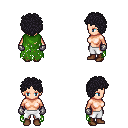
a pixel art fantasy rpg character, female body template, human, light skin, green tattered cape, white pants, raven curly afro hairstyle, metal gloves, brown shoes, four views (front, back, left, right), 2x2 character sprite sheet, small pixel art, hard edges, no anti-aliasing